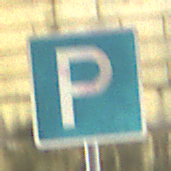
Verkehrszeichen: Parken
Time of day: Midday
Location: Outdoor (Urban)
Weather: Clear
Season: NotSpecified
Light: Natural